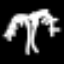
Label: palm tree